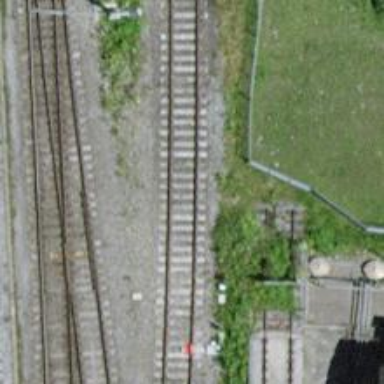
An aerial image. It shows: Single railway spur track.